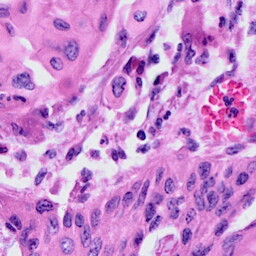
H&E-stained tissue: Cervix